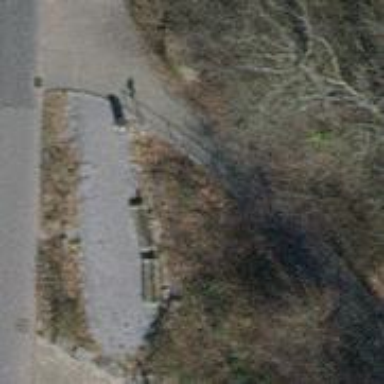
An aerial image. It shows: Brown bench in the vicinity.